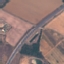
Land use / land cover class: Highway